Aerial crown-view tile of a tropical tree (Barro Colorado Island, Panama), acquired 20250512:
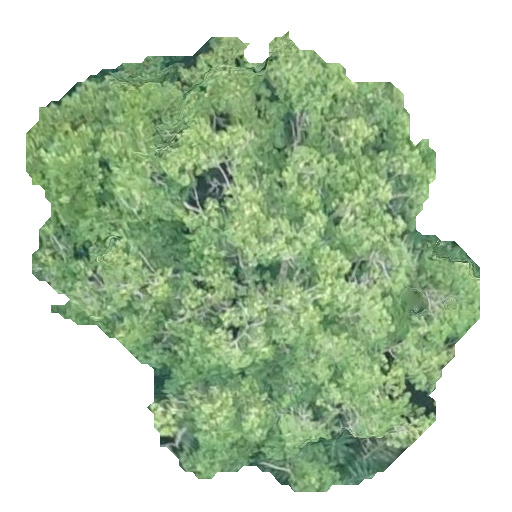
Species: Ocotea leptobotra
GBIF accepted scientific name: Ocotea leptobotra
Crown area: 211.278 m²